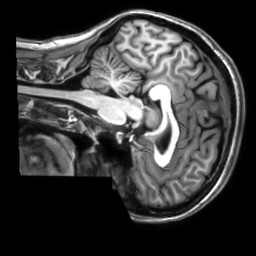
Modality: T1w
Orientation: sagittal